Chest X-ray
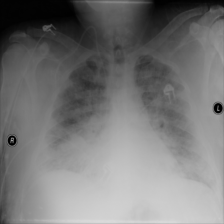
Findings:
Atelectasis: negative
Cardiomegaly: negative
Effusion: negative
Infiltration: negative
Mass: negative
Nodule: negative
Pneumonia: negative
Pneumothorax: negative
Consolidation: negative
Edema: negative
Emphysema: negative
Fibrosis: negative
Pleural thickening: negative
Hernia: negative